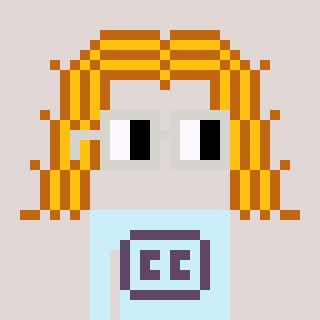
a pixel art character with square light gray glasses, a hair-shaped head and a cold-colored body on a warm background